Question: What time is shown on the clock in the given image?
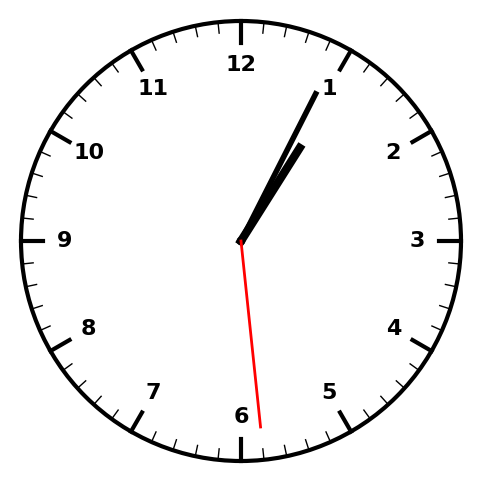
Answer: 01:04:29